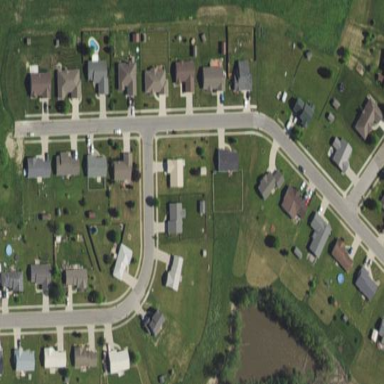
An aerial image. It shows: Residential area within neighborhood.